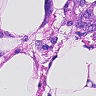
Metastatic tissue present: yes